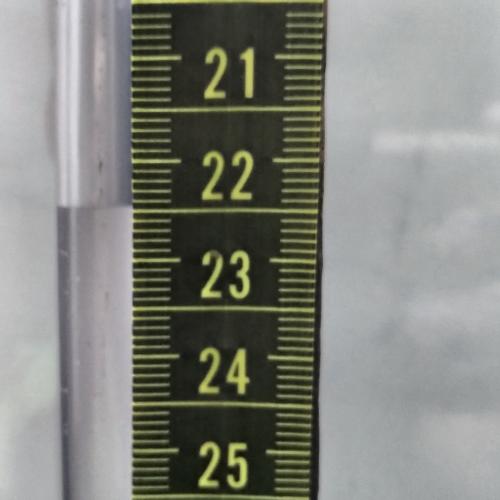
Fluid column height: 22.5 cm